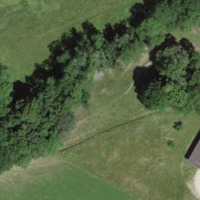
EUNIS habitat code: 52
Species observed at this site:
Fagus sylvatica